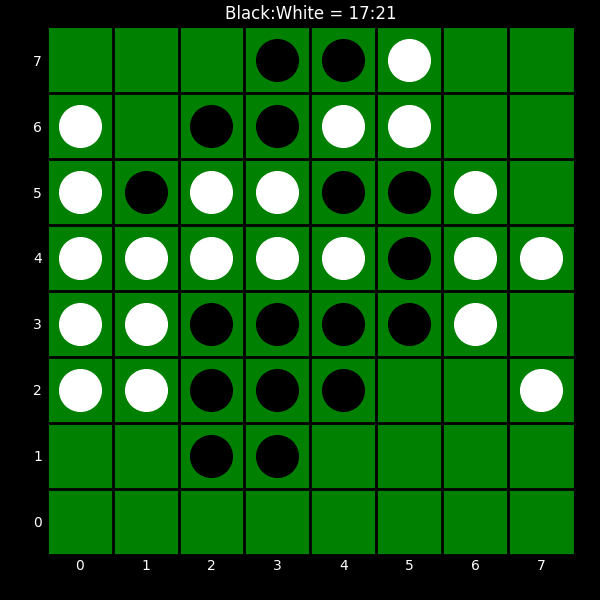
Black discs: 17
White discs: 21